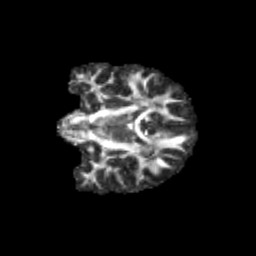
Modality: FA
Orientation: coronal
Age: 13
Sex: male
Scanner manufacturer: siemens
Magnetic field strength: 3 T
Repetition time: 3.8 s
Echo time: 0.07 s